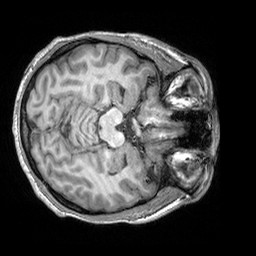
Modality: T1w
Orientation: axial
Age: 40
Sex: male
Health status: healthy
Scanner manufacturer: siemens
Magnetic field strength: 3 T
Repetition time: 2.3 s
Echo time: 0.00303 s